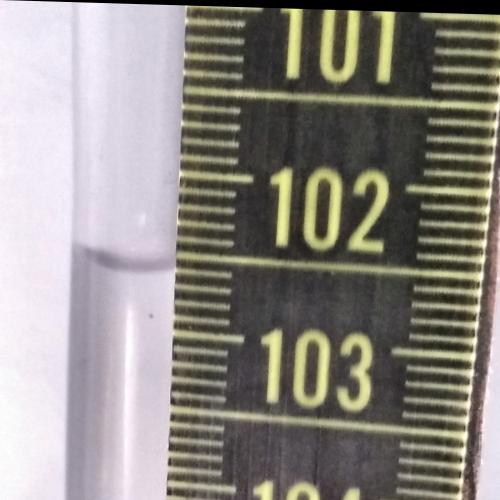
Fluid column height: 102.6 cm